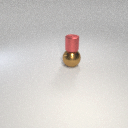
small red metal cylinder above large brown metal sphere